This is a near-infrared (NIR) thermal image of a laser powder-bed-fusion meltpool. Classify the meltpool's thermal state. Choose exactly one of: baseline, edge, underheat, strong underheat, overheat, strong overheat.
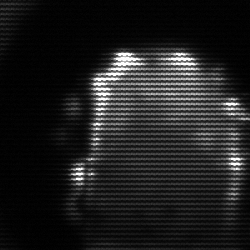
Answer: baseline